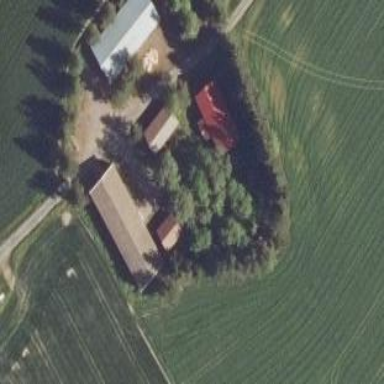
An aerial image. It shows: Farmyard in rural farm setting.